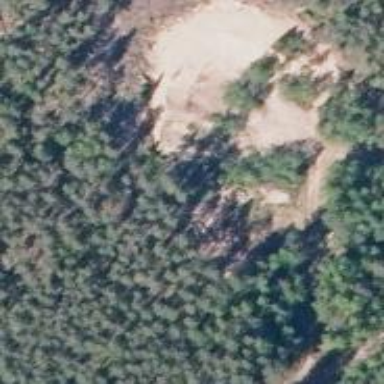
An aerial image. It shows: Quarry area.